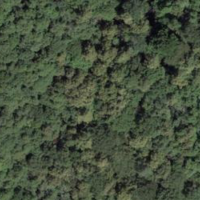
EUNIS habitat code: 41
Species observed at this site:
Euplagia quadripunctaria